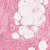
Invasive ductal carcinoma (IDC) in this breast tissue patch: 0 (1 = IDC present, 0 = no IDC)